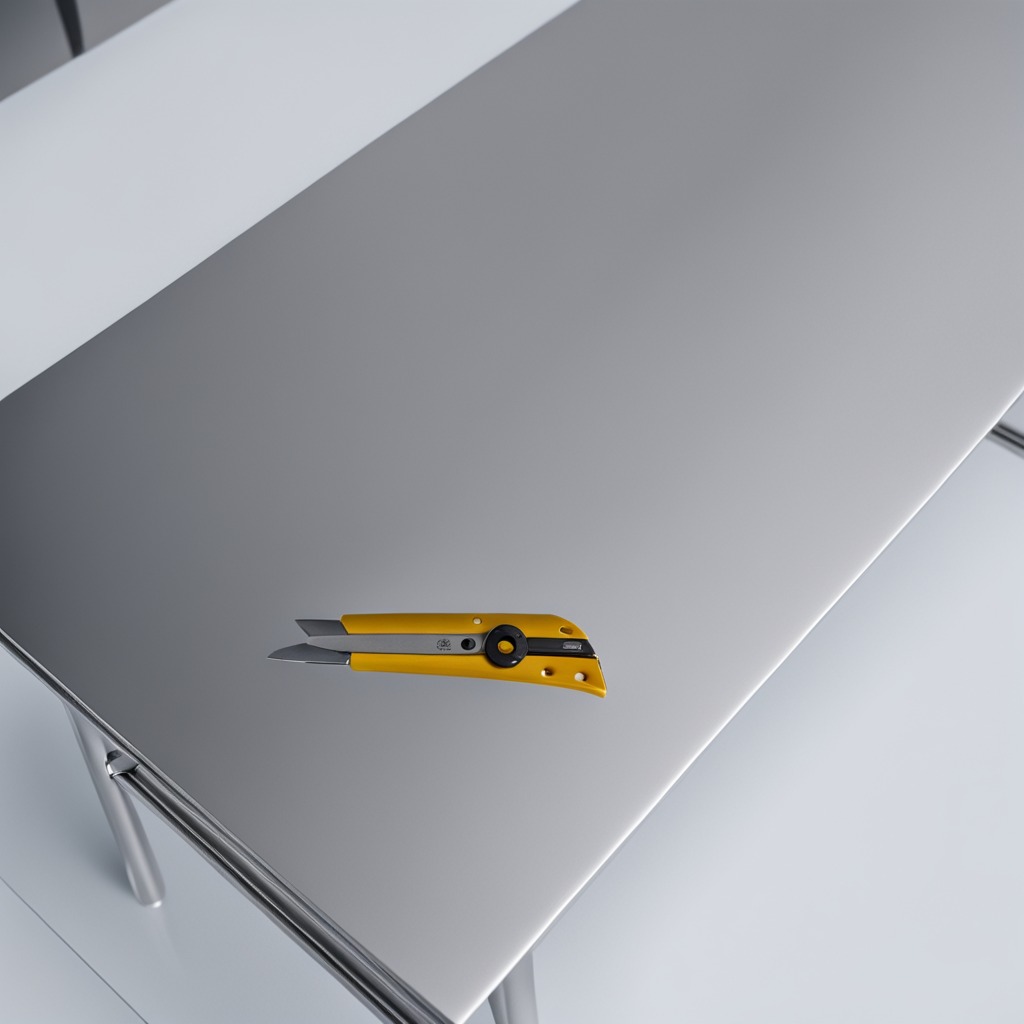
A utility knife is lying on a stainless steel table in a high-end prototyping lab.